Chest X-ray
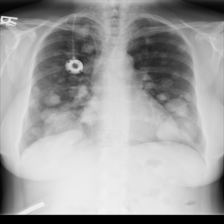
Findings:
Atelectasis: negative
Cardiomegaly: negative
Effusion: negative
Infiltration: negative
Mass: negative
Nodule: positive
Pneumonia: negative
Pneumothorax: negative
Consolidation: negative
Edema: negative
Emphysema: negative
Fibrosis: negative
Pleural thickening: negative
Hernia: negative